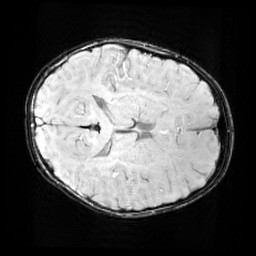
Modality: SWI
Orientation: axial
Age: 12
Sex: male
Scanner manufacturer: siemens
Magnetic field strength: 3 T
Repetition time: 0.027 s
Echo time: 0.02 s